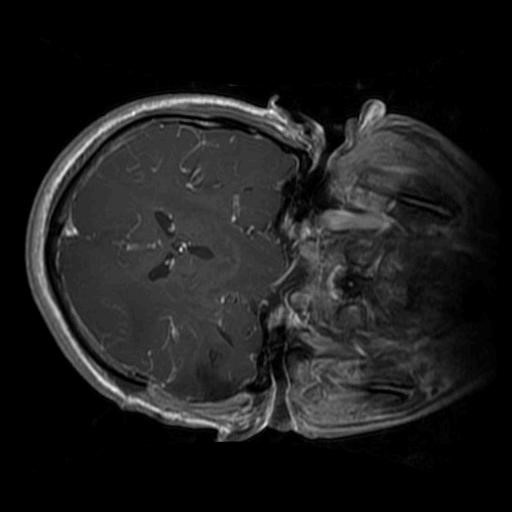
Label: brain_glioma